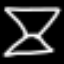
Label: hourglass